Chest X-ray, AP view. Patient: 36 years old, sex M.
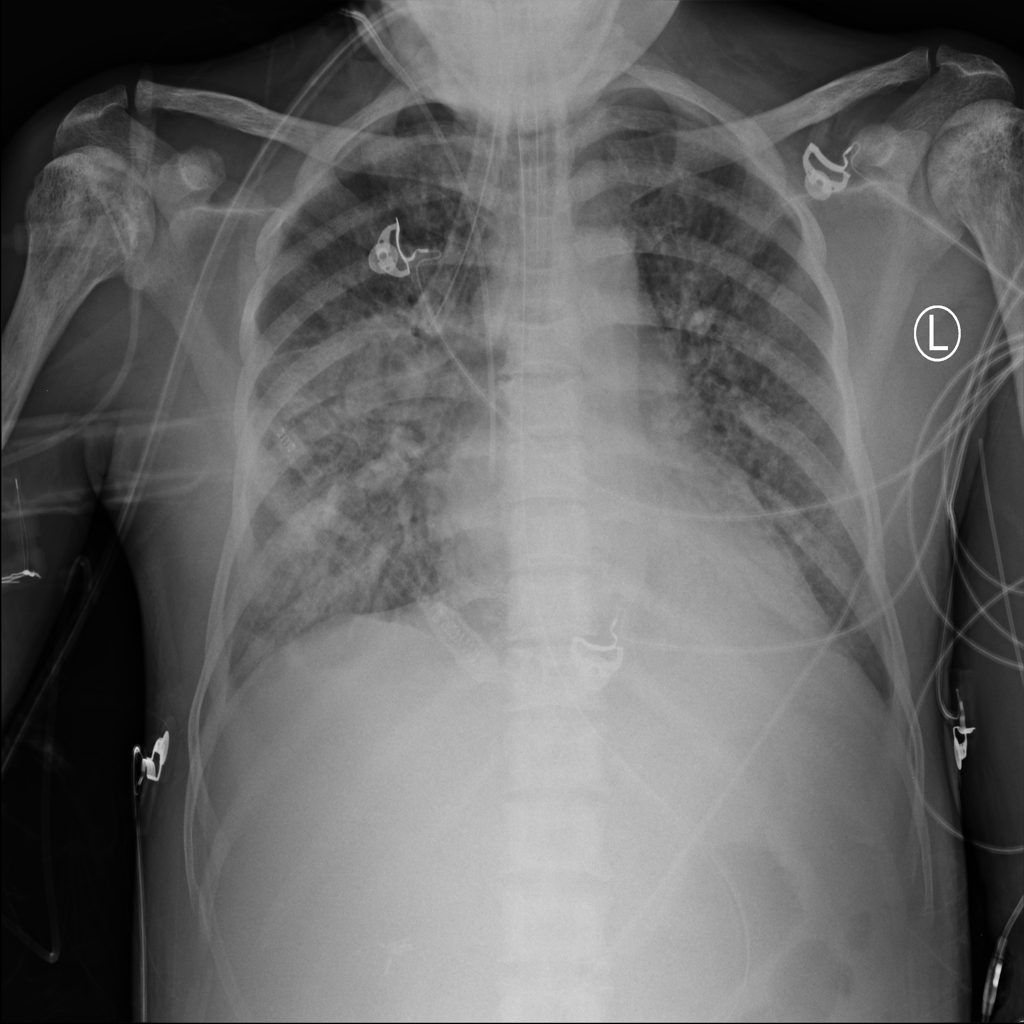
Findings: Effusion